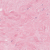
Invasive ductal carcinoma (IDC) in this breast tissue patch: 0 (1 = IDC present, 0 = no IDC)